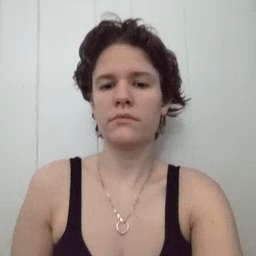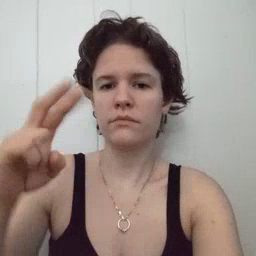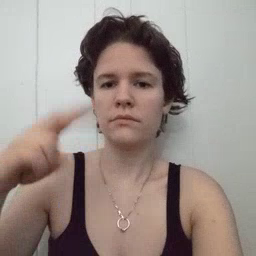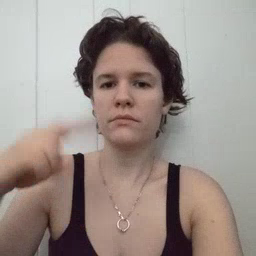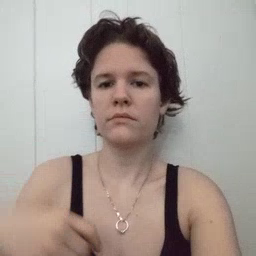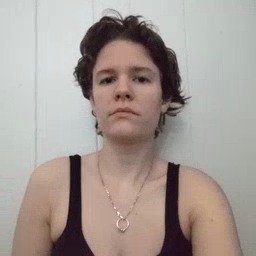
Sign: read